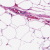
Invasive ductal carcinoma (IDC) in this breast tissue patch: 0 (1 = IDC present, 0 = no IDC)